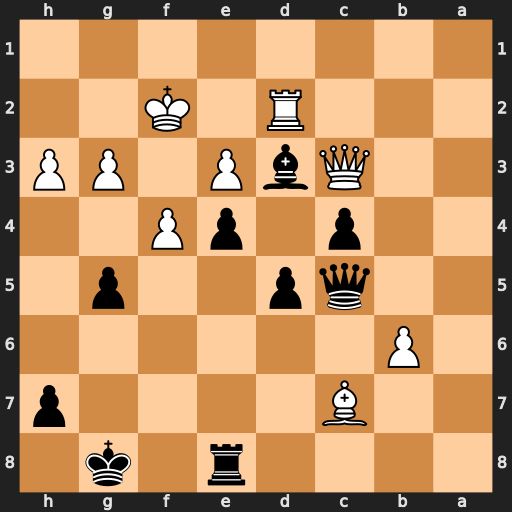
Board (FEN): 4r1k1/2B4p/1P6/2qp2p1/2p1pP2/2QbP1PP/3R1K2/8
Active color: b
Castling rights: -
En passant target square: -
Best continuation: d4 Qxd4 Qxd4 exd4 e3+ Ke1 exd2+